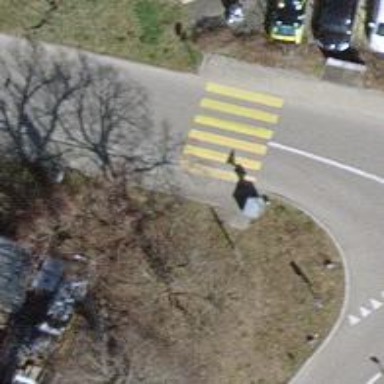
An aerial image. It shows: Marked zebra crossing on the road.